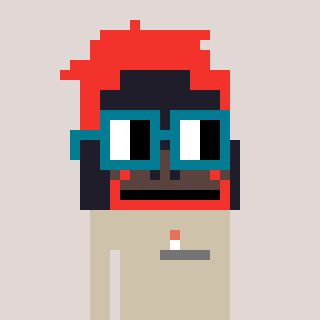
a pixel art character with square dark green glasses, a orangutan-shaped head and a bege-colored body on a warm background